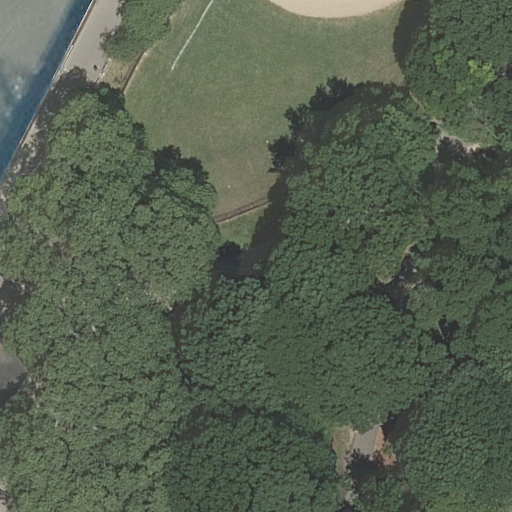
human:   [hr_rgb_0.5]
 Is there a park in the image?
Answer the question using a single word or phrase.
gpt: yes

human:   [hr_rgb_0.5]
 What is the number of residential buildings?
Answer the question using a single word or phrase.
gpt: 1

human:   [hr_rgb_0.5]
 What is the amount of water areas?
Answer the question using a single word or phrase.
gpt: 1

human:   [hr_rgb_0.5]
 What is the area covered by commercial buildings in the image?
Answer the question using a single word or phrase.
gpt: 0m2

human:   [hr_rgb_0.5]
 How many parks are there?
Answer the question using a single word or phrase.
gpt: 1

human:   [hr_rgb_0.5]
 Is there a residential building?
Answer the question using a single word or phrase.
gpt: yes

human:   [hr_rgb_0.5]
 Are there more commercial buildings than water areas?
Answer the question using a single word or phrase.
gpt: no

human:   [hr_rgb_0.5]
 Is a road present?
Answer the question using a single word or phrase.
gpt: yes

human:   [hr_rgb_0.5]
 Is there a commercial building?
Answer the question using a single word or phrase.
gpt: no

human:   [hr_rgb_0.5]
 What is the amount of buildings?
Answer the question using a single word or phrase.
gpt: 1

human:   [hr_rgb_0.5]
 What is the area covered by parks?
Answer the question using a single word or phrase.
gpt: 10629m2

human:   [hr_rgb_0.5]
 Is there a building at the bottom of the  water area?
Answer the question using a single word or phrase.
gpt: yes

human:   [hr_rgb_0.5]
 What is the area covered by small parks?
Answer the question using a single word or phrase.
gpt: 0m2

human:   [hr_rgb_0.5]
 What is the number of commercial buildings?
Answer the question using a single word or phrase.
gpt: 0

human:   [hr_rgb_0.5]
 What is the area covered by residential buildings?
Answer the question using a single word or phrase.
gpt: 135m2

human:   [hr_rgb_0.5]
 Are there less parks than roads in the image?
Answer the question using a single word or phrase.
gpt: yes

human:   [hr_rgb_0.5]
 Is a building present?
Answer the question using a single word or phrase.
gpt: yes

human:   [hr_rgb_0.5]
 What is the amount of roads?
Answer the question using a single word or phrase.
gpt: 6

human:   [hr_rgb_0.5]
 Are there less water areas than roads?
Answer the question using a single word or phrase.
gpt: yes

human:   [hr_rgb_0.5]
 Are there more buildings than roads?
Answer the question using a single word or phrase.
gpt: no

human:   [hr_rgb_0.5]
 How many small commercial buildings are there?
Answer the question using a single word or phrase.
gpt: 0

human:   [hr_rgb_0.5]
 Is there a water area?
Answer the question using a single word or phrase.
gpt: yes

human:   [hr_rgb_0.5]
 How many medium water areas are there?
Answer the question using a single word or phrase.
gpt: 1

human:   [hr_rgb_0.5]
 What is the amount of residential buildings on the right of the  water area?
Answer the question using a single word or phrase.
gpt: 0

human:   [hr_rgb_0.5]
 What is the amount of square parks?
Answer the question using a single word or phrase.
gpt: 0

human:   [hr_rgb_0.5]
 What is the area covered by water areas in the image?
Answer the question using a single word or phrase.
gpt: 268m2

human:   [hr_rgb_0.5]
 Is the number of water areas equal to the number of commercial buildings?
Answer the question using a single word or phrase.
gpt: no

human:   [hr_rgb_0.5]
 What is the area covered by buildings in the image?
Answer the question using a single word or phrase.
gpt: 135m2

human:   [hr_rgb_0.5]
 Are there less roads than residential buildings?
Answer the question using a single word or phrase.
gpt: no

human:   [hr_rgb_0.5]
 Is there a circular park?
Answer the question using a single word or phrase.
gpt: no

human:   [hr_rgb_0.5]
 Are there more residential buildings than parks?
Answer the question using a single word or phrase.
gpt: no

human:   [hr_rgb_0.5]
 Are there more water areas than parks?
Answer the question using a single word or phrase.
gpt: no

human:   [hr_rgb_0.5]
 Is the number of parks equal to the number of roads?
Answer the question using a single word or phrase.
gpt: no

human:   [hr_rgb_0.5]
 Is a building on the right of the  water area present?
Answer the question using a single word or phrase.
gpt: no

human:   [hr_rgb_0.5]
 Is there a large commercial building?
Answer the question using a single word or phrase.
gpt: no

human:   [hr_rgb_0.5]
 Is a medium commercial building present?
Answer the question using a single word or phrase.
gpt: no

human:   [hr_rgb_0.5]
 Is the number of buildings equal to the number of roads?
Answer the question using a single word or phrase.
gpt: no

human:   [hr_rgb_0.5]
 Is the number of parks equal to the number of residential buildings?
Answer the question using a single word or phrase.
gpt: yes

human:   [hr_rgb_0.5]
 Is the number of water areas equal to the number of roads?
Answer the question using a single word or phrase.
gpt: no

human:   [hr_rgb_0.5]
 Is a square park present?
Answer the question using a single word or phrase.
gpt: no

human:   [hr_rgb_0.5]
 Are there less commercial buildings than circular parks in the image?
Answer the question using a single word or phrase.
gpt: no

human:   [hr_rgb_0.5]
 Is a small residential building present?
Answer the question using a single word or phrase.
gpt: no

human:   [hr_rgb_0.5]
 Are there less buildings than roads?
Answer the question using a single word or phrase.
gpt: yes

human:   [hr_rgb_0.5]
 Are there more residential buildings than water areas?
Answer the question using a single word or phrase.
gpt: no

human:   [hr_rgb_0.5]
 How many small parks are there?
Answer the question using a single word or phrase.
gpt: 0

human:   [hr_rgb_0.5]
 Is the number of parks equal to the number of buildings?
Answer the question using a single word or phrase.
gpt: yes

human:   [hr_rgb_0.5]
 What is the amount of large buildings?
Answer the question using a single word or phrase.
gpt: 0

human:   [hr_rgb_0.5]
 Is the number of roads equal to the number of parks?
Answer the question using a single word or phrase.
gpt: no

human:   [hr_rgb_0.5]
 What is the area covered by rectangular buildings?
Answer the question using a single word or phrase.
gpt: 135m2

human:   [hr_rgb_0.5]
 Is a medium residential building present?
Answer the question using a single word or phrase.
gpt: yes

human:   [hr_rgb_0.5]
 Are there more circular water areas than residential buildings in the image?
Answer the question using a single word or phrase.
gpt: no

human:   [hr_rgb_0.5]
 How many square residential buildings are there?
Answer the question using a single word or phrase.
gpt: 0

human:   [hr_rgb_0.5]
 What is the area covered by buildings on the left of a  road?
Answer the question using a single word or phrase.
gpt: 135m2

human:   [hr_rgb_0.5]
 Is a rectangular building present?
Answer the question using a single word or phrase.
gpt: yes

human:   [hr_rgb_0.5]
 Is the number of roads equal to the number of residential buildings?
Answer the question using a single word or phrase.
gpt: no

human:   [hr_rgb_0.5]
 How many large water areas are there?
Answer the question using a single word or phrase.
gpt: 0

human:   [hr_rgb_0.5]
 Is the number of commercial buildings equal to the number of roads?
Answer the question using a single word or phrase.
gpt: no

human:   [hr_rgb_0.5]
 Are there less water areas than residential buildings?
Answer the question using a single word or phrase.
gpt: no

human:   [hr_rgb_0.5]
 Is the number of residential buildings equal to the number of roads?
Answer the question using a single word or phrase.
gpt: no

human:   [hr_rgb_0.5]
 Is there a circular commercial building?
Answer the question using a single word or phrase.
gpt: no

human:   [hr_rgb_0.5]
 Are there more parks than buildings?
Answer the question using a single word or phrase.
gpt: no

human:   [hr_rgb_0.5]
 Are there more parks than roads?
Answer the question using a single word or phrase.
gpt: no

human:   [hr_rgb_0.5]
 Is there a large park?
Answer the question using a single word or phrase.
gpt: yes

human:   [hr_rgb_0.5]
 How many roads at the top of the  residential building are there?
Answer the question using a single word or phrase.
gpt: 2